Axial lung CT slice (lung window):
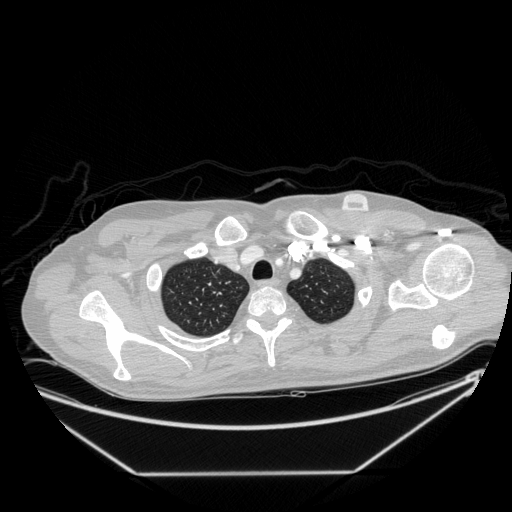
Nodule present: no